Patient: sex F, age 86
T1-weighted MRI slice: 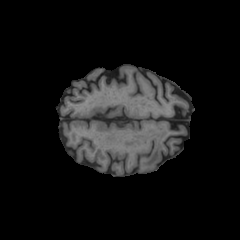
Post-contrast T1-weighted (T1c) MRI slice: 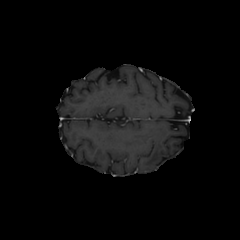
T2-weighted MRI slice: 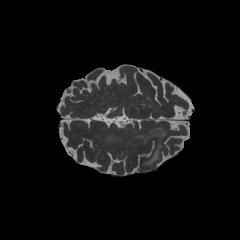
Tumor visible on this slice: yes
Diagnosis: Glioblastoma, IDH-wildtype
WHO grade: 4